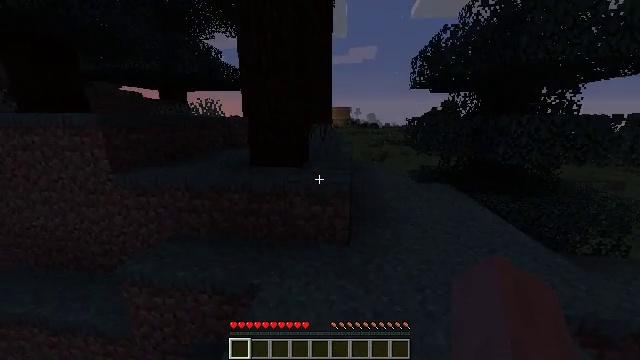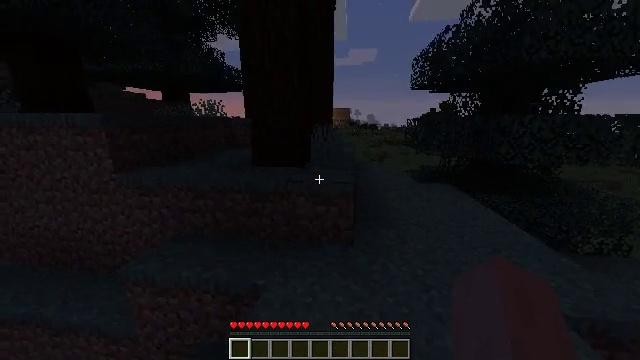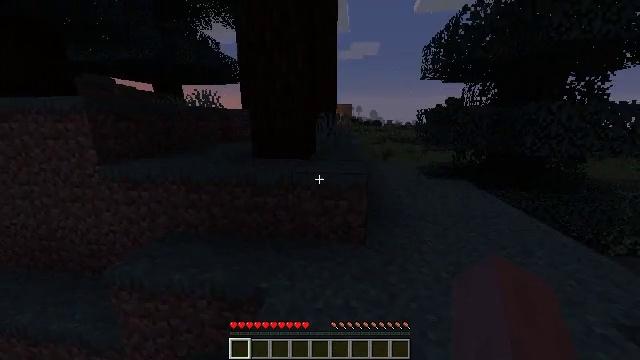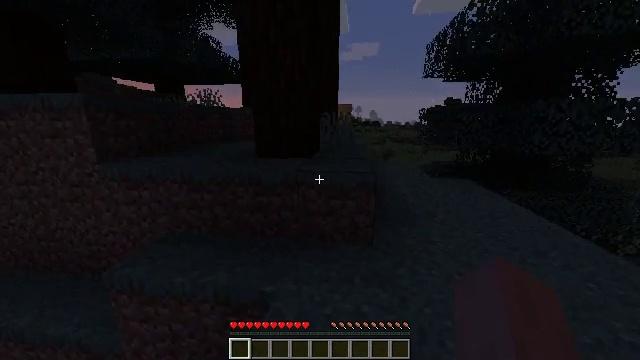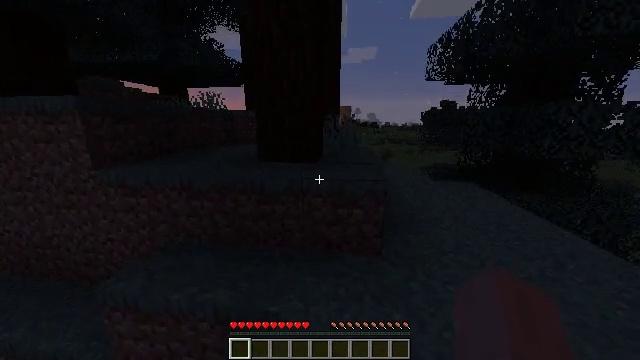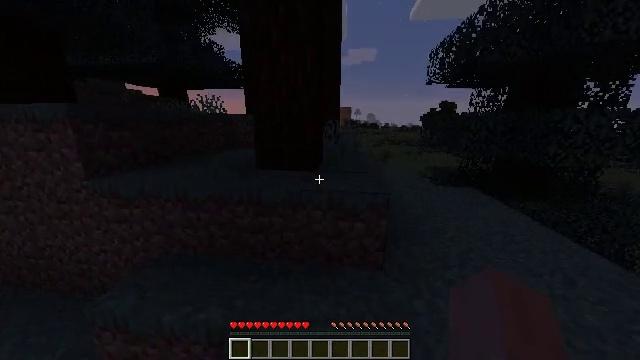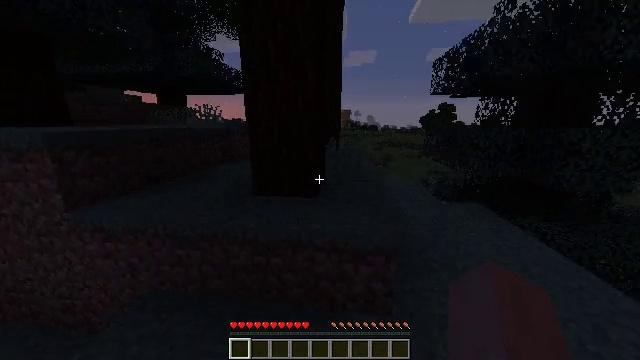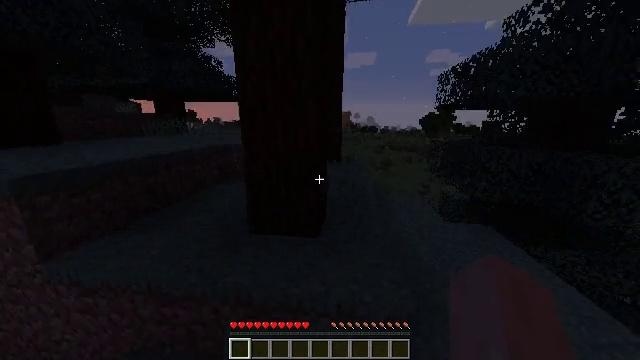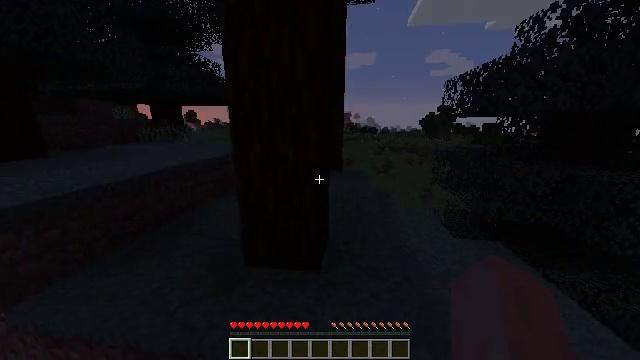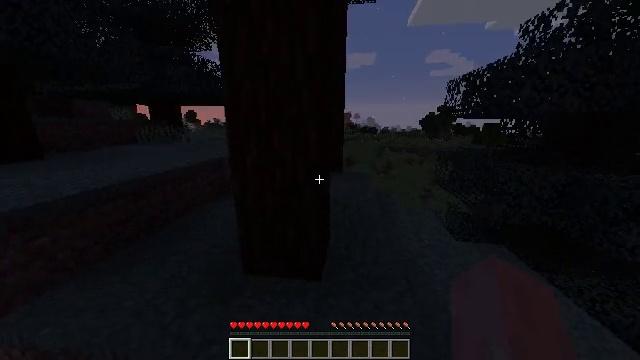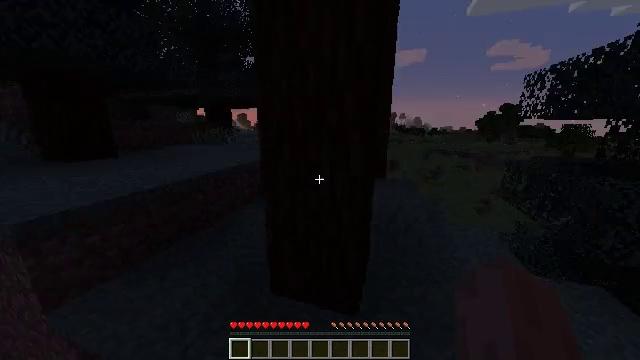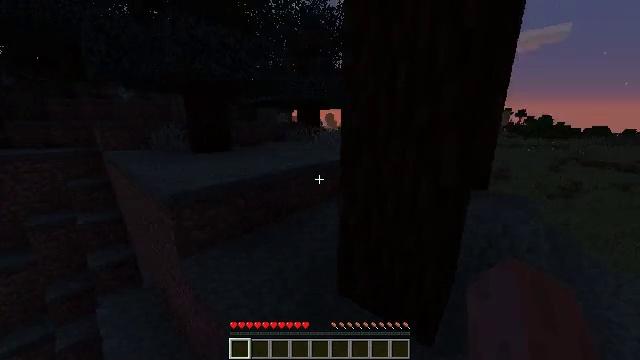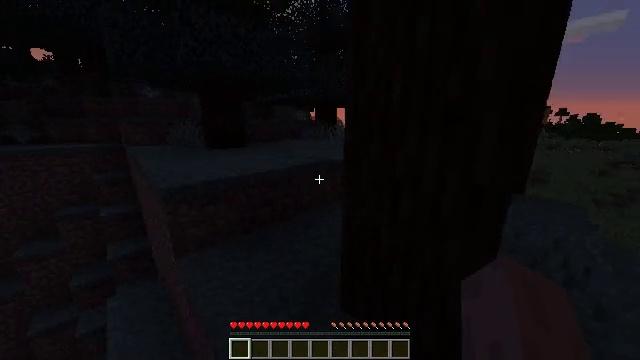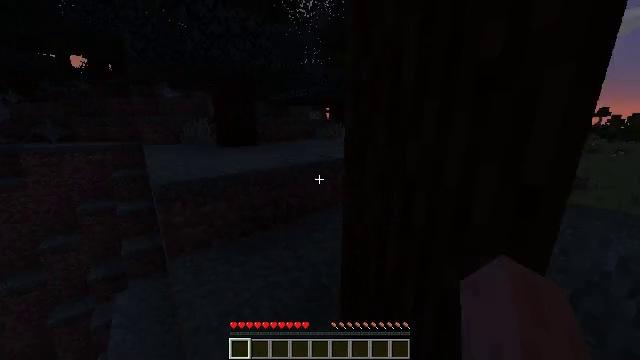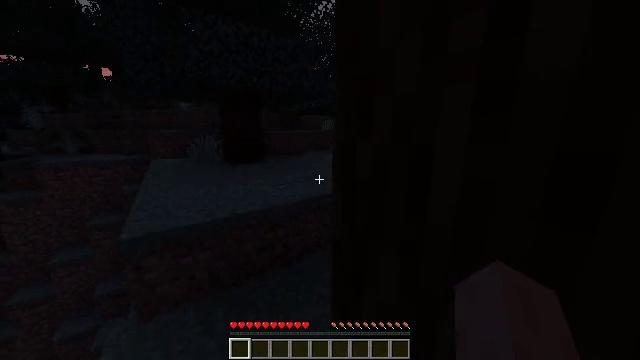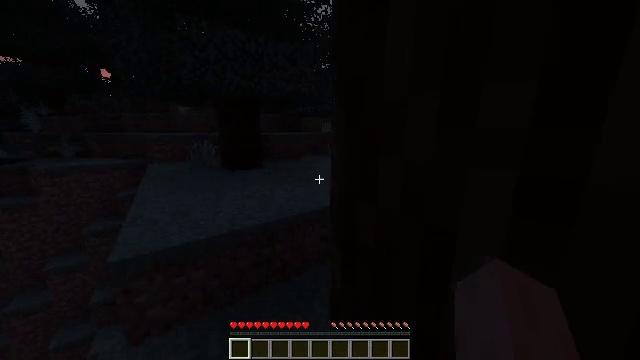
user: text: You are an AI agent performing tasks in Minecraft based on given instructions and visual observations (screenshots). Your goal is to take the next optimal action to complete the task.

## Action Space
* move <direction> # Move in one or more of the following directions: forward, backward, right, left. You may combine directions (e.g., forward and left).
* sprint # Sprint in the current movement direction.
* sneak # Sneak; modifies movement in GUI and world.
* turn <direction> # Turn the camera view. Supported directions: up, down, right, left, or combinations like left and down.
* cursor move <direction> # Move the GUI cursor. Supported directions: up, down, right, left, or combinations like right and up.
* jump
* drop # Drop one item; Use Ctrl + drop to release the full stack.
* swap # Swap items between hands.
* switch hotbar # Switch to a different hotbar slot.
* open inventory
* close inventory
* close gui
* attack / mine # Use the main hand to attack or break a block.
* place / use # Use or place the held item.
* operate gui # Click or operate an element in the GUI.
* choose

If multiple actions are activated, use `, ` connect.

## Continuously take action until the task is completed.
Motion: motion action
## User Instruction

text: Remove an emerald from the inventory.
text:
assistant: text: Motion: move forward, sprint, jump
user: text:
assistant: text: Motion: move forward, sprint, jump
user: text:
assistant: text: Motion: move forward, sprint, jump
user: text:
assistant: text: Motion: move forward, sprint, jump
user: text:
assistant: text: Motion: move forward, sprint, jump
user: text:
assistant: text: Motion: move forward, sprint
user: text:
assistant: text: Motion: move forward, sprint
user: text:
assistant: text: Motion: move forward, sprint
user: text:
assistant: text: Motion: move forward, sprint, jump
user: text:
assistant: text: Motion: move forward, sprint, turn left, jump
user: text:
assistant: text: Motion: move forward, sprint, turn left, jump
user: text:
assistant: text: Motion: move forward, sprint, turn left, jump
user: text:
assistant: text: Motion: move forward, sprint, turn left, jump
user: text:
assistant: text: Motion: move forward, sprint, turn left, jump
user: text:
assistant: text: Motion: move forward, sprint, jump
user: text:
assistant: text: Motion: move forward, sprint, jump
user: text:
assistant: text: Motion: move forward, sprint, jump
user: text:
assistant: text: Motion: move forward, sprint, jump
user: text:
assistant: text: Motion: move forward, sprint, jump
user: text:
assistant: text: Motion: move forward, sprint, jump
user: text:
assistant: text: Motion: move forward, sprint, jump
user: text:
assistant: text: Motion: move forward, sprint, jump
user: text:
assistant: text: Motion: move forward, sprint, turn right, jump
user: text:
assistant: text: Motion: move forward, sprint, turn right, jump
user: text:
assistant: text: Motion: move forward, sprint, turn right and down, jump
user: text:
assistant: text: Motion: move forward, sprint, turn right, jump
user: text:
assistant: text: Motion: move forward, sprint, jump
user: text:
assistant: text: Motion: move forward, sprint, jump
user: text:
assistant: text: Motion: move forward, sprint, jump
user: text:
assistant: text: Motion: move forward, sprint, jump